Question:
Hello all,
Above is the snapshot of my application which gets push notification from my server. There are 3 notification for now and i have put that in my right menu bar inside a UITable view. Everything is working fine but i want to ask how do i put a badge to my right menu bar telling the user that he has received 3 notification and so on if the notification are more.
Any suggestion or links that i could follow.
Thanks in advance
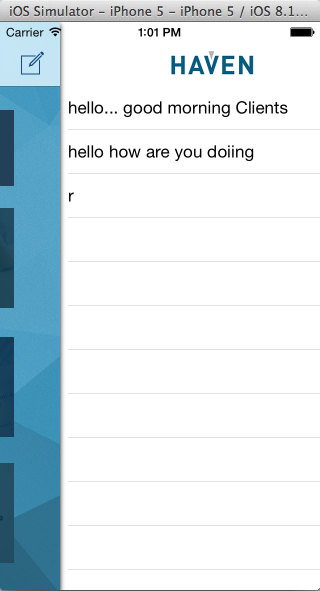
Answer: If you want a button menu with "badge" you can use:
- <URL>